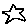
Label: star